Interaction volume radius: 10 \u00c5
Interaction volume height: 40 \u00c5
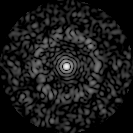
Disorder parameter: 0.828